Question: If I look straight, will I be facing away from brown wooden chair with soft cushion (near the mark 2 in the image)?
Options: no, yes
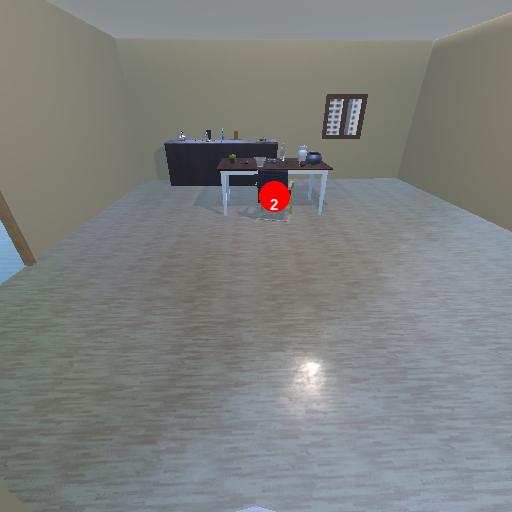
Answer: no